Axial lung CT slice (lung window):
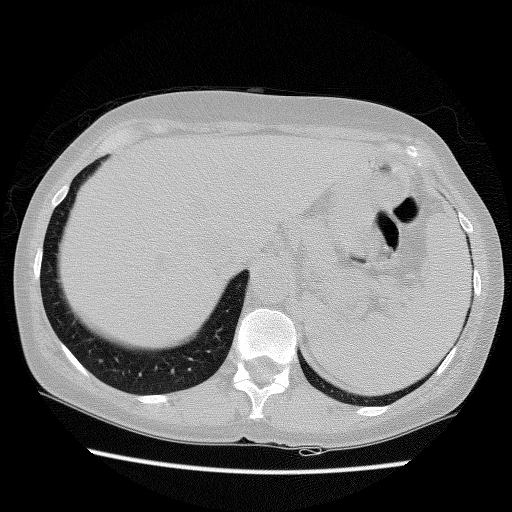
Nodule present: no